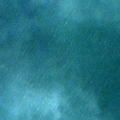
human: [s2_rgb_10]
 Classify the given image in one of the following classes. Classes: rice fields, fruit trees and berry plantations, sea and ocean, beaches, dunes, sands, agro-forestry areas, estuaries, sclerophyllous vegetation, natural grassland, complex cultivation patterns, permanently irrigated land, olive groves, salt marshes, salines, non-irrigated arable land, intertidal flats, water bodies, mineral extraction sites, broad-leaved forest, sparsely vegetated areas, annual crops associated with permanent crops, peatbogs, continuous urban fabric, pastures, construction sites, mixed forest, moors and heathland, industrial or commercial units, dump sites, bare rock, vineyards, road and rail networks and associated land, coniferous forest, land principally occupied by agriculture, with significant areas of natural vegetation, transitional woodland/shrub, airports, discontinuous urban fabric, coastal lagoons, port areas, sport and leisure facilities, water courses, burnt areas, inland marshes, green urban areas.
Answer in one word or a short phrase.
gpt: sea and ocean